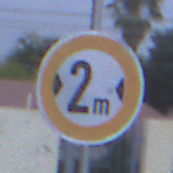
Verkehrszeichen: TatsaechlicheBreite2
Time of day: SunriseSunset
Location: Outdoor (Suburban)
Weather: PartlyCloudy
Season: NotSpecified
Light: Natural